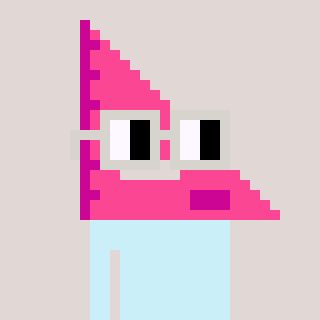
a pixel art character with square light gray glasses, a squadron ruler-shaped head and a grayscale-colored body on a warm background